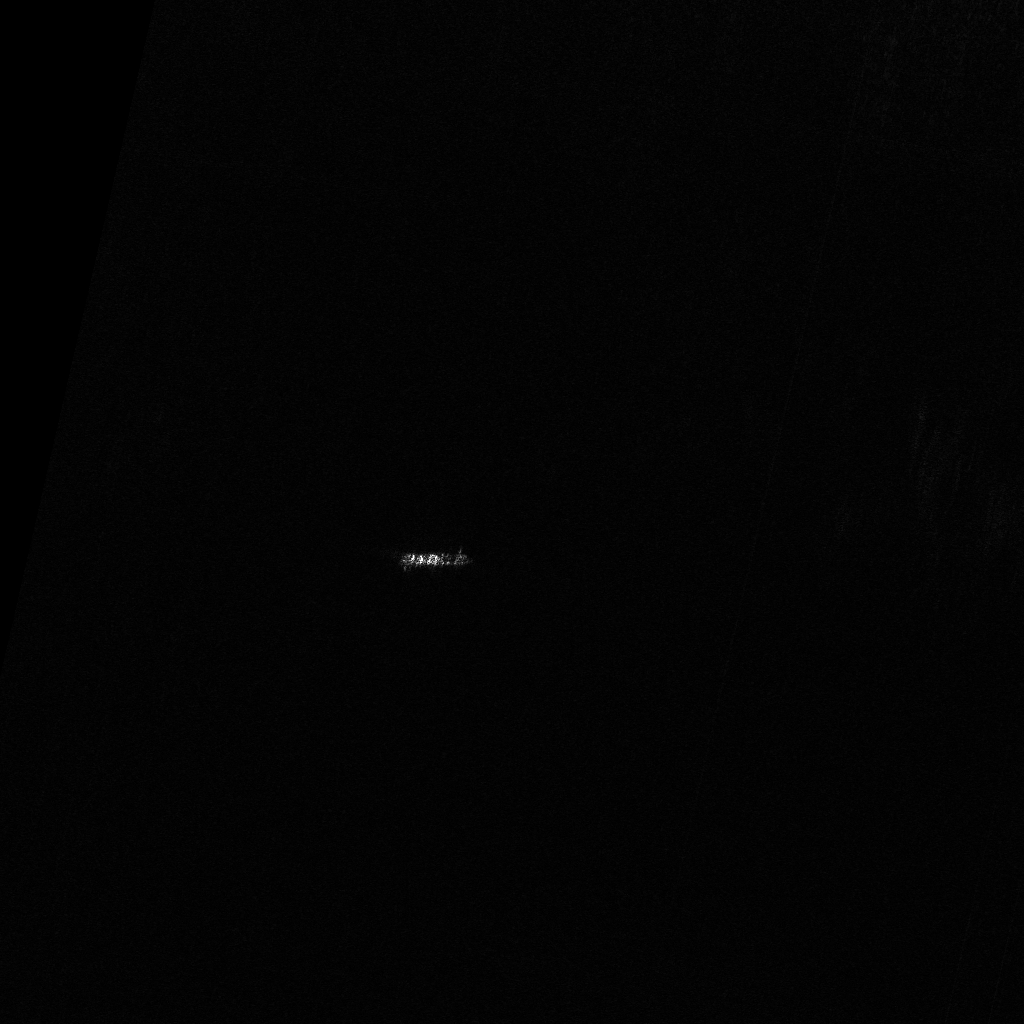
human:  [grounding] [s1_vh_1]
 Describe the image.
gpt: In the satellite image, there is  <ref>1 medium container </ref> <box>[[41, 51, 42, 57, 86]]</box> located at center.